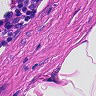
Metastatic tissue present: no